Question: I have a problem with queryset in Django 2.0, after some research, I don't find any problem looks like mine.
I think it's because of my very old legacy database create by someone I didn't know.
So, I have a sqlite database who looks like this:

Has you can see, the Table Properties don't have 'primary_key', so i made a 'models' with django 'inspectdb' command who looks like this:
'''
from django.db import models
class Record(models.Model):
id = models.IntegerField(db_column='ID', primary_key=True)
class Meta:
db_table = 'Records'
def __str__(self):
return "%s" % self.id
class Propertie(models.Model):
id = models.ForeignKey(Record, models.DO_NOTHING, db_column='ID', primary_key=True)
item = models.CharField(db_column='Item', max_length=500)
value = models.CharField(db_column='Value', max_length=500)
class Meta:
db_table = 'Properties'
def __str__(self):
return '[%s]- %s -> %s' % (self.item, self.value, self.id)
'''
I set 'Properties.id' as 'primary_key' but it's a 'ForeignKey' and Django say to set this field as 'OneToOneField' and it's normal and logic, but 1 'Record' is linked to 9 'Properties' so 'Porpertie.id' can't be 'unique' this is my first problem because I can't alter the database.
My problem is when I run this query:
'''
def my_view(request):
epoch = datetime.date(1970, 1, 1)
period_from = stat_form.cleaned_data.get("period_from")
period_to = stat_form.cleaned_data.get("period_to")
product = stat_form.cleaned_data.get("kit")
timestamp_from = period_from - epoch
timestamp_to = period_to - epoch
records = Record.objects.using("statool").filter(
propertie__item="product",
propertie__value=product,
).filter(
propertie__item="stamp",
propertie__value__gt=str(int(timestamp_from.total_seconds())),
propertie__value__lt=str(int(timestamp_to.total_seconds())),
).count()
'''
this 'QuerySet' is empty but it should return approximately 16XXX 'Record'
I don't know what happens?
Because if I do this query:
'''
records = Record.objects.using("statool").filter(
propertie__item="product",
propertie__value=product,
)
'''
It returns a result but the second filter doesn't work ...
The goal of those request is to get the 'Record' out with the specific date and product name.
the 9 possibilities of 'item' field in 'Properties' can be:
- - - - - - - - -
A future query with the same logic will be applied just after to get by and by .
Thank you for your help!
And sorry for my bad English :)
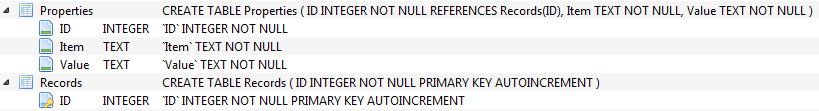
Answer: To answer my problem,
first i have stoped to try user multi '.filter' because when i run:
'''
records = Record.objects.using("statool").filter(
propertie__item="product",
propertie__value=product,
).filter(
propertie__item="stamp",
propertie__value__gt=str(int(timestamp_from.total_seconds())),
propertie__value__lt=str(int(timestamp_to.total_seconds())),
).count()
'''
After the first '.filter'Record objects lost reference to 'propertie_set' so i can't filter by propertie.
As say @ukemi and @Ralf, using:
'''
.filter(
propertie__item="stamp",
propertie__value__gt=str(int(timestamp_from.total_seconds())),
propertie__value__lt=str(int(timestamp_to.total_seconds())),
)
'''
is a really bad idea to have exact query.
So this is my solution:
'''
def select_stats(request):
epoch = datetime.date(1970, 1, 1)
period_from = stat_form.cleaned_data.get("period_from")
period_to = stat_form.cleaned_data.get("period_to")
product = stat_form.cleaned_data.get("kit")
timestamp_from = period_from - epoch
timestamp_to = period_to - epoch
timestamp_from = int(timestamp_from.total_seconds())
timestamp_to = int(timestamp_to.total_seconds())
all_product = Propertie.objects.using("statool").filter(
item="product",
value=product
).values_list("id", flat=True)
all_stamp = Propertie.objects.using("statool").annotate(
date=Cast("value", IntegerField())
).filter(
date__gte=timestamp_from,
date__lt=timestamp_to
).values_list("id", flat=True)
all_records = Record.objects.using("statool").filter(
id__in=all_product.intersection(all_stamp)
)
all_recorded_propertie = Propertie.objects.using("statool").filter(id__in=all_records)
all_version = all_recorded_propertie.filter(
id__in=all_records,
item="version"
).values_list("value", flat=True).distinct()
all_site = all_recorded_propertie.filter(
id__in=all_records,
item="site"
).values_list("value", flat=True).distinct()
stats_site = {}
for version in all_version:
stats_site[version] = {}
id_version = all_recorded_propertie.filter(
item="version",
value=version
).values_list("id", flat=True)
for site in all_site:
id_site = all_recorded_propertie.filter(
item="site",
value=site
).values_list("id", flat=True)
stats_site[version][site] = id_version.intersection(id_site).count()
'''
To solve timestamp problem by this way:
'''
all_stamp = Propertie.objects.using("statool").annotate(
date=Cast("value", IntegerField())
).filter(
date__gte=timestamp_from,
date__lt=timestamp_to
).values_list("id", flat=True)
'''
Thank's to @erikreed from this thread: <URL>
By the way, this is the most efficient way i've found to do my job.
But if we run this view we have this runtime:
<URL>
As you can see, every QuerySet are very fast, but intersections between 'version.id' and 'site.id' are very long (more than 2 minutes).
If someone know a better way to do those query, just let us know :)
Hope I help someone.